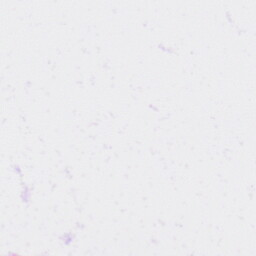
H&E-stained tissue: Skin